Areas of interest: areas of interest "Nanking Naman Electrical Co., Ltd."
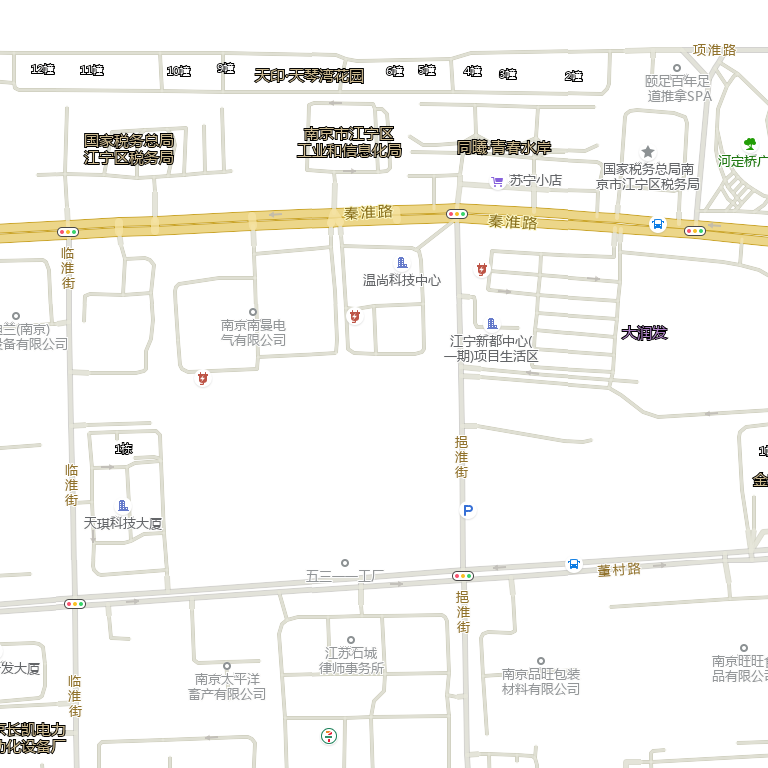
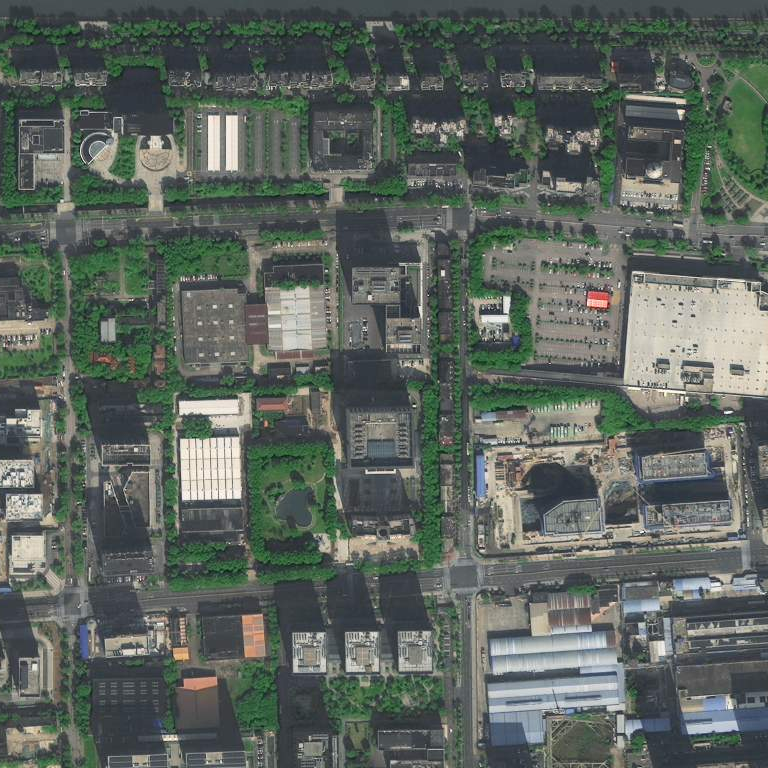